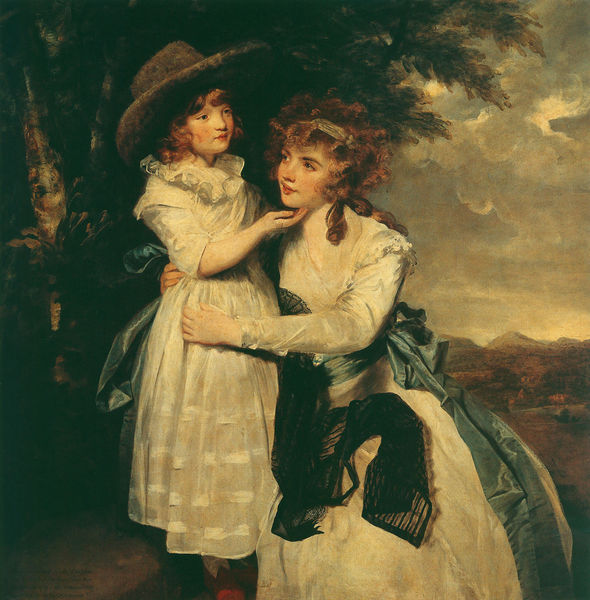
Titel: Miss Cocks und ihre Nichte
Künstler: Sir Joshua Reynolds
Institution: Kenwood, The Iveagh Bequest
Schlagwörter: baum, berg, blau, gemälde, hand, himmel, schatten, weiß, wolken, bäume, landschaft, mädchen, sitzen, braun, frau, haar, hell, hut, kleid, kleider, köpfe, profil, schwarz, blick, haus, tuch, wolke, hochformat, malerei, schleife, gesichter, band, kragen, spitze, hände, portrait, porträt, öl, birke, natur, stamm, zweige, land, haare, familie, kind, mutter, tochter, england, kinn, locken, sanft, seide, zart, schärpe, liebe, zärtlichkeit, berge, rüsche, schwestern, umarmen, doppelportrait, mond, draußen, zuneigung, rote haare, watteau, weich, im freien, sohn, atlas, organza, brike, schwesterm